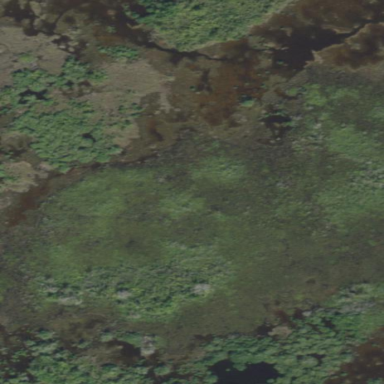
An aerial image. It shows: Mangrove wetland featuring Mangrove Swamp plant community.